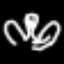
Label: angel